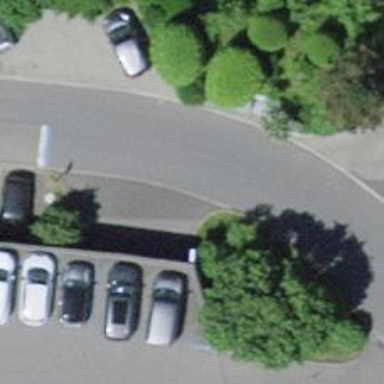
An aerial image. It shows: Parking entrance.